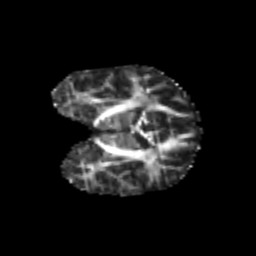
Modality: FA
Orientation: coronal
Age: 7
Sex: male
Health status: healthy